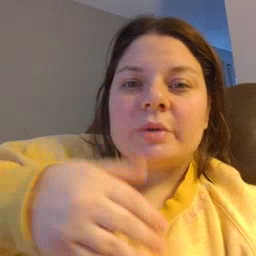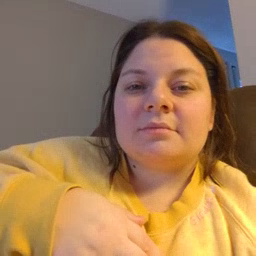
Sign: close